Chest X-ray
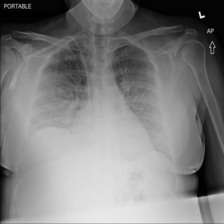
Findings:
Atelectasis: negative
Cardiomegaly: negative
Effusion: positive
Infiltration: positive
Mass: negative
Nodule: negative
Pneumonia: positive
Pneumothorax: negative
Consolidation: negative
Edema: negative
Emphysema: negative
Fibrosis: negative
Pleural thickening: negative
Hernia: negative